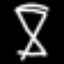
Label: hourglass